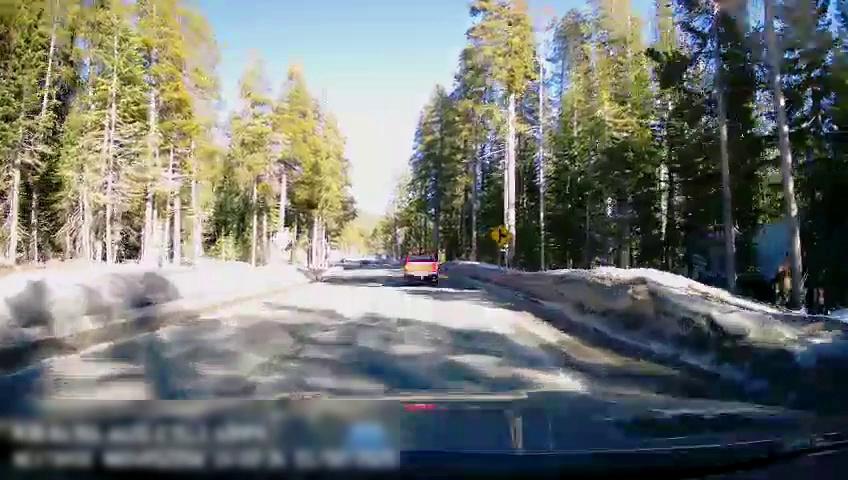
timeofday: Day
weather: Sunny
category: Drivable Space
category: Vehicles | Truck
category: Traffic | Signs